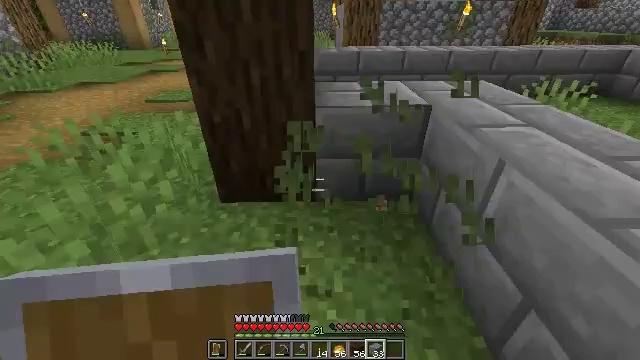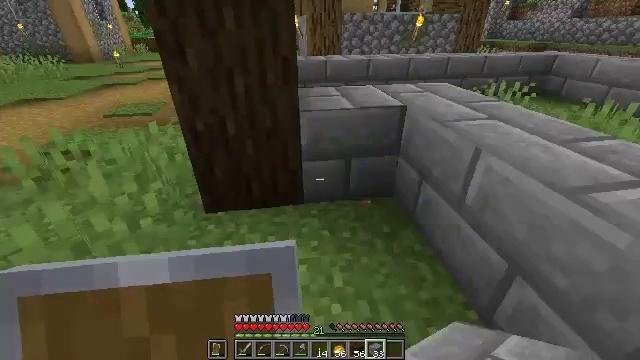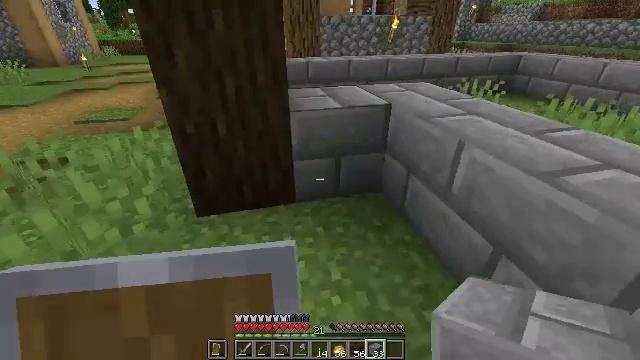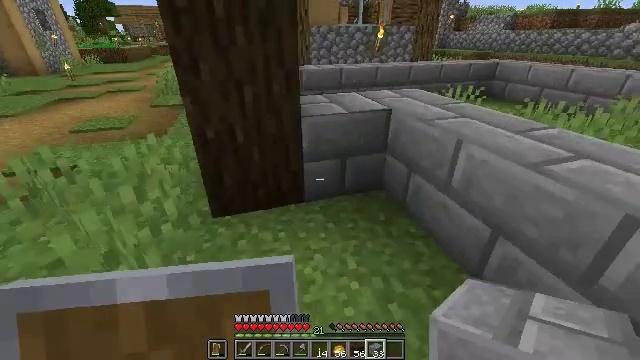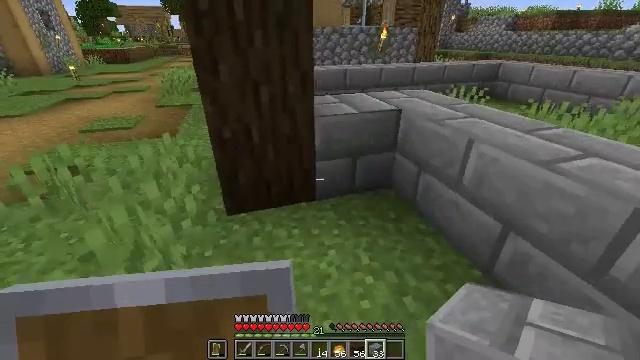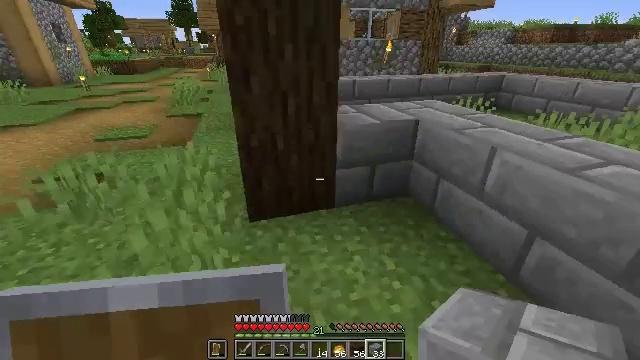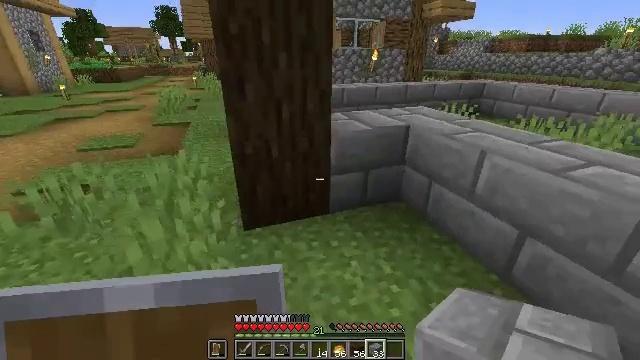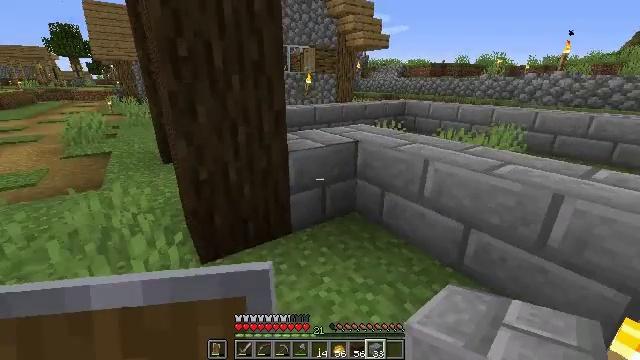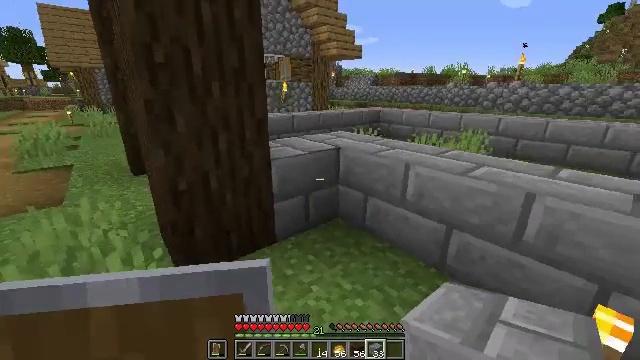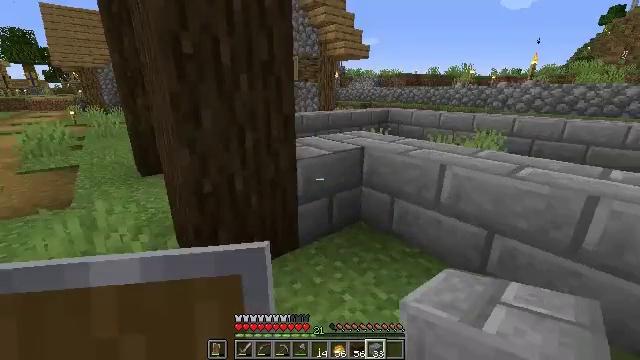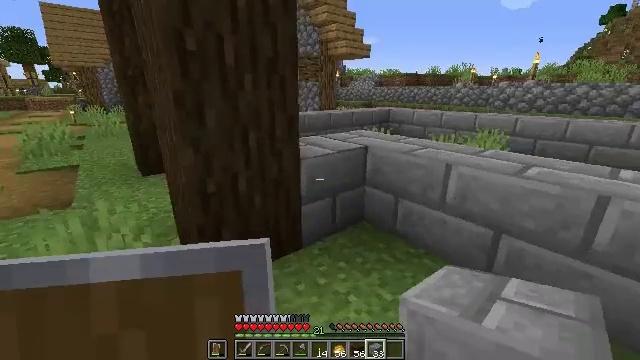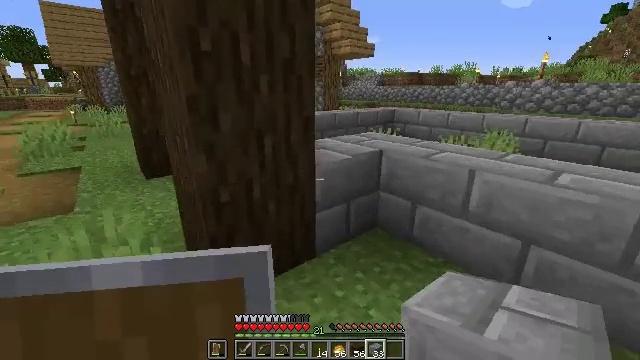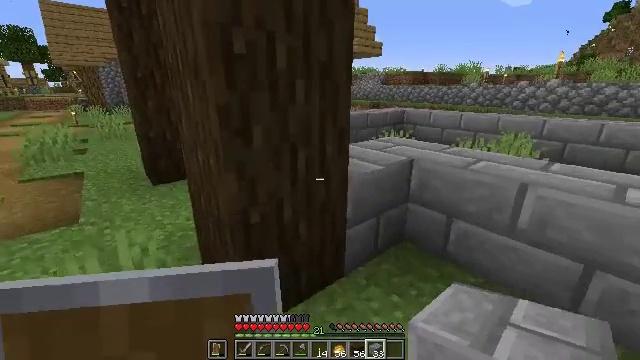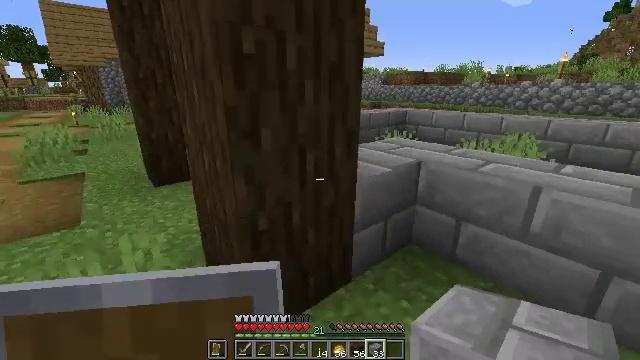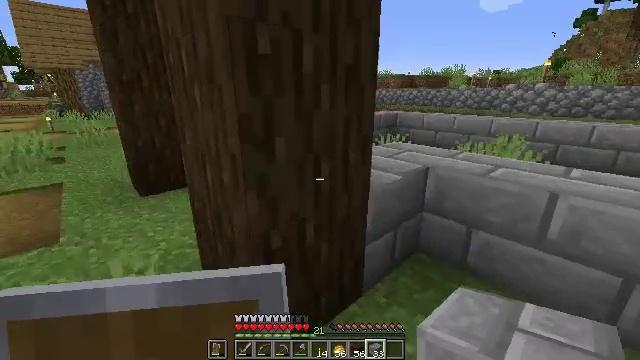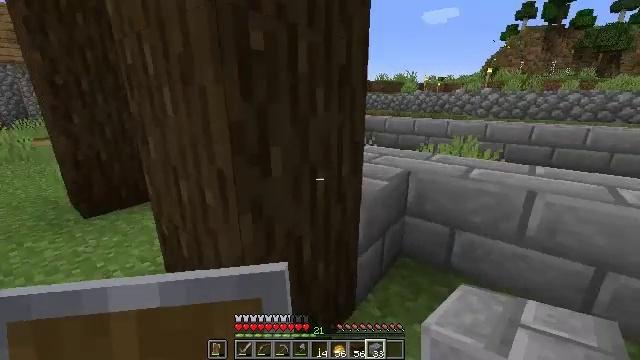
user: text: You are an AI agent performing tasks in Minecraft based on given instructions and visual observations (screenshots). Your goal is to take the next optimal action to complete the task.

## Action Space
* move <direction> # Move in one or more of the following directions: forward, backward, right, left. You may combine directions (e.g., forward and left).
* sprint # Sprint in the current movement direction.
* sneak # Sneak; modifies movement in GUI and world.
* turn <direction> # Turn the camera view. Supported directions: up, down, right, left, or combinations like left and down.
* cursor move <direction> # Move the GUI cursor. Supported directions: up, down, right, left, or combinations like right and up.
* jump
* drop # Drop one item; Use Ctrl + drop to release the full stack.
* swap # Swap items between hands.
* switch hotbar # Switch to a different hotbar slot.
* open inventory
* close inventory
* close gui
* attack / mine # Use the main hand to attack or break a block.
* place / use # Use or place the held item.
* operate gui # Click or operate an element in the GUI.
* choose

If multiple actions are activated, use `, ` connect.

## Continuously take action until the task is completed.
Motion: motion action
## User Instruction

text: Attack the stone bricks to gather materials.
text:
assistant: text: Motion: move back and move left, turn right and up
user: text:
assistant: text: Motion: move back and move left, turn right
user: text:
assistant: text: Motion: move back and move left, turn right and up
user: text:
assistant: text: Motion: move left
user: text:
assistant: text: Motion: move left, turn up
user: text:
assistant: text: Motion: move left, turn right and up
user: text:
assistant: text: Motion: move forward and move left, turn right and up
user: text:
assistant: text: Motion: move forward and move left, turn right and up
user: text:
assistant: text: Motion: move forward and move left
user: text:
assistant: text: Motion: move forward and move left
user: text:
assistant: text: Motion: move forward and move left
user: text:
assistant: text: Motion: move forward and move left
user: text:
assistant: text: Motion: move forward and move left
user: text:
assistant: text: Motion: move forward and move left, turn right
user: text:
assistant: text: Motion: move forward and move left, turn right
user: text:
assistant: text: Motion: move forward and move right
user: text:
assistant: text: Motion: move forward and move right, turn left and down
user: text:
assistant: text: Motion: move forward and move right, turn left and down
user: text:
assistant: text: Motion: move right, turn left and down
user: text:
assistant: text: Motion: move right, turn left
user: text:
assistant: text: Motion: no_op
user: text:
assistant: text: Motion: switch to hotbar 3
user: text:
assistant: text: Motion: switch to hotbar 3
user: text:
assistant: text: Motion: no_op
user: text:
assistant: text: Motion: move right, turn left and down
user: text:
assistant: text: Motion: move right, turn left and down
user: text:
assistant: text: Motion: turn left and down, attack / mine
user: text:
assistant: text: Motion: turn left, attack / mine
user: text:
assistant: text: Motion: attack / mine
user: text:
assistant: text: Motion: attack / mine